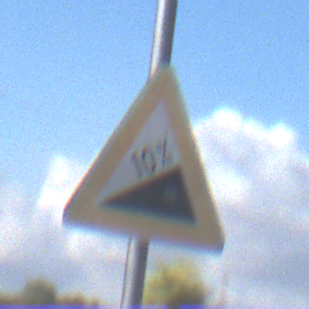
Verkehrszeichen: Steigung10
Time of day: MorningAfternoon
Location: Outdoor (Suburban)
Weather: PartlyCloudy
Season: NotSpecified
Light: Natural